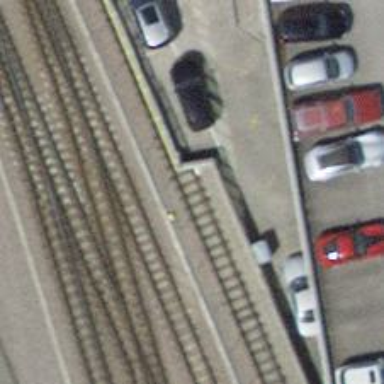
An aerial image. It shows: Tram railway yard with electrified contact lines.